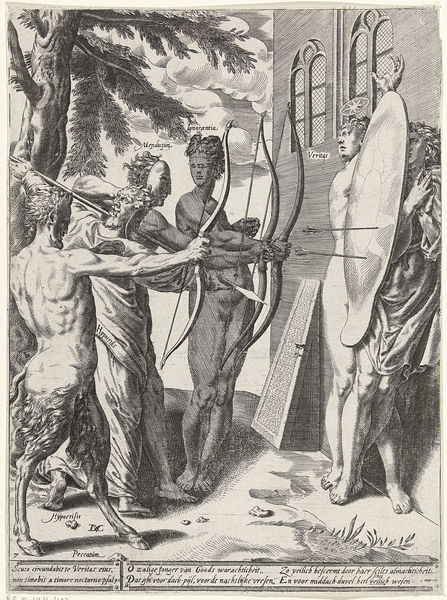
Titel: Waarheid beschermt de gelovige tegen al het kwaad
Künstler: Dirck Volckertsz Coornhert
Standort: Amsterdam
Institution: Rijksmuseum
Schlagwörter: baum, gott, frau, männer, zeichnung, gebäude, haus, sonne, schrift, bogen, eva, schild, druck, götter, teufel, pan, pfeil, satan, pfeile